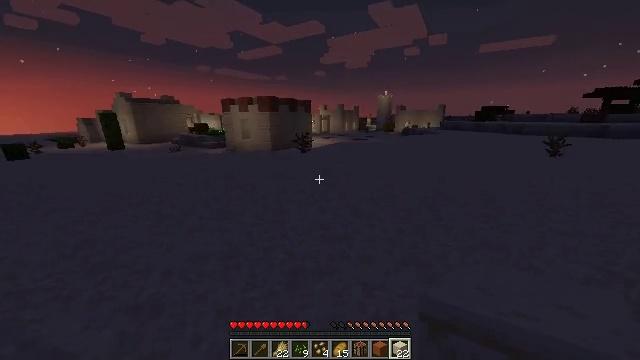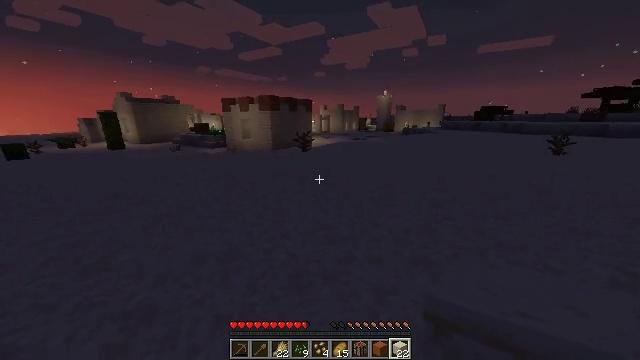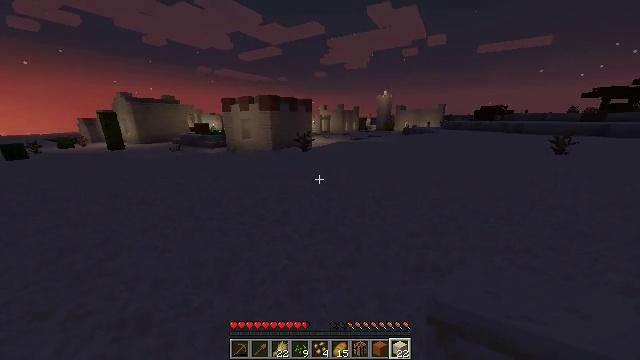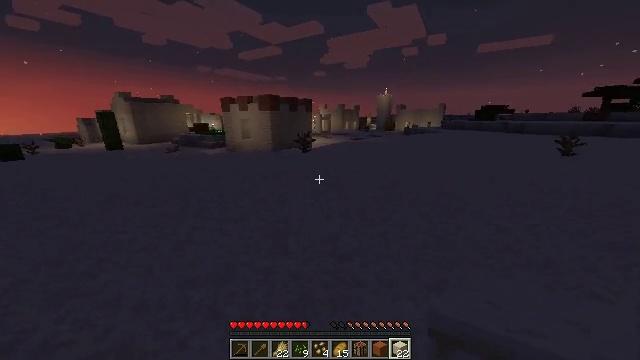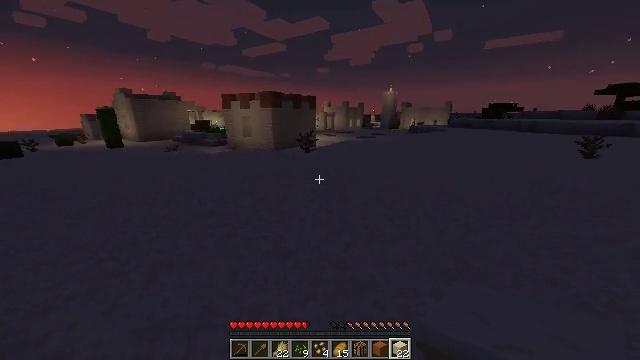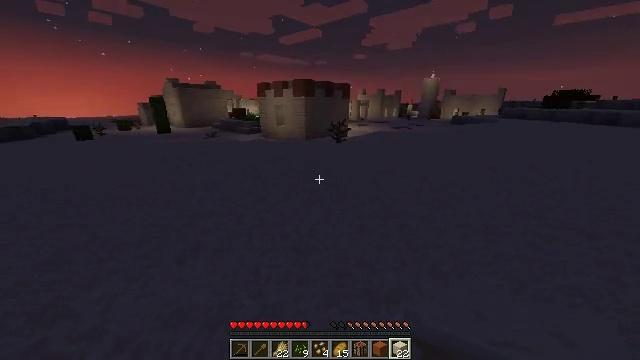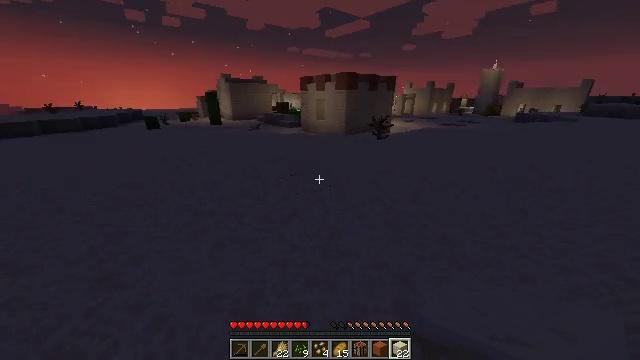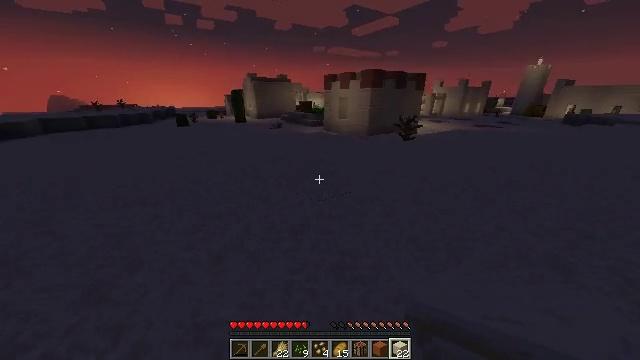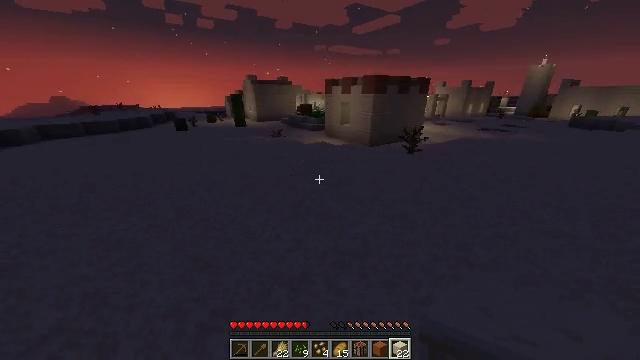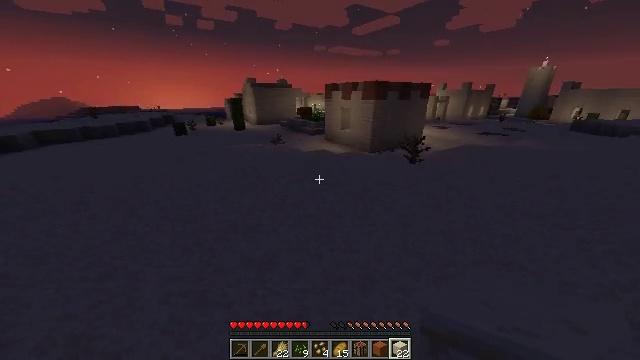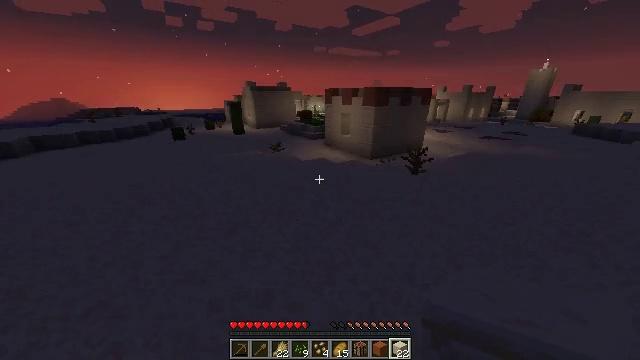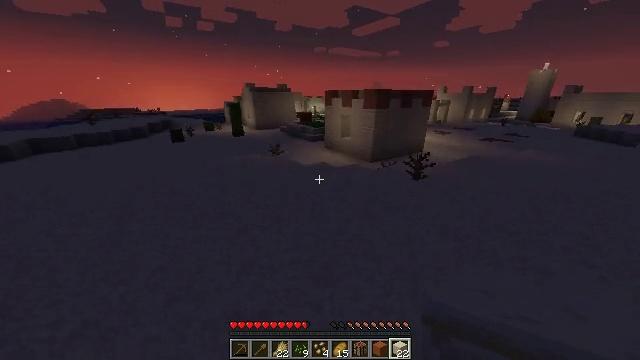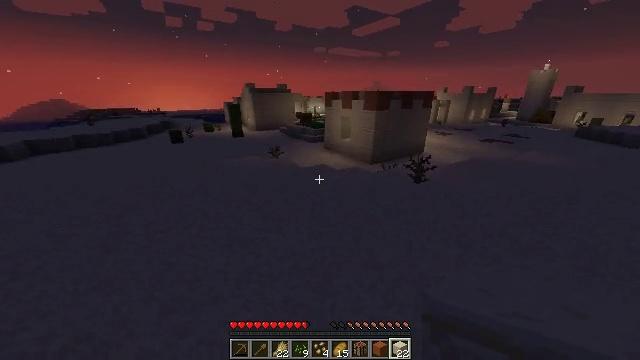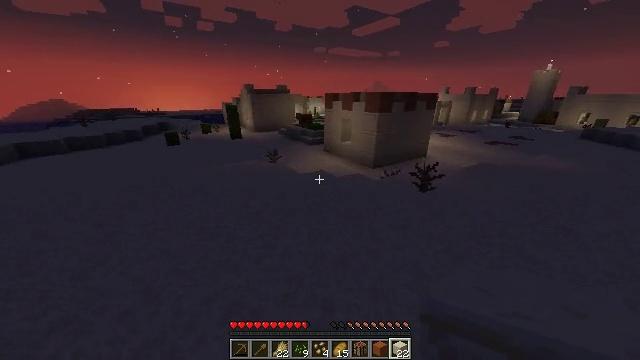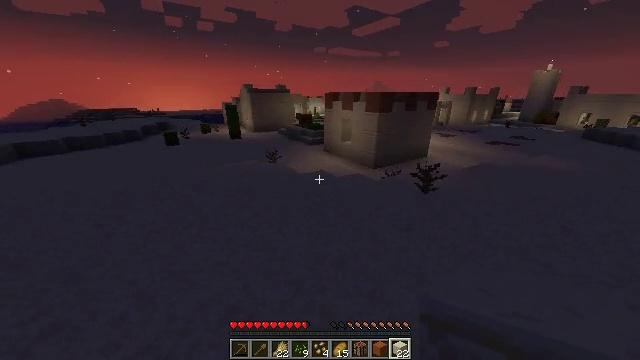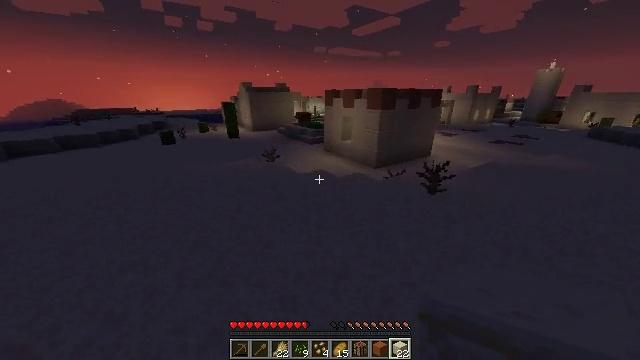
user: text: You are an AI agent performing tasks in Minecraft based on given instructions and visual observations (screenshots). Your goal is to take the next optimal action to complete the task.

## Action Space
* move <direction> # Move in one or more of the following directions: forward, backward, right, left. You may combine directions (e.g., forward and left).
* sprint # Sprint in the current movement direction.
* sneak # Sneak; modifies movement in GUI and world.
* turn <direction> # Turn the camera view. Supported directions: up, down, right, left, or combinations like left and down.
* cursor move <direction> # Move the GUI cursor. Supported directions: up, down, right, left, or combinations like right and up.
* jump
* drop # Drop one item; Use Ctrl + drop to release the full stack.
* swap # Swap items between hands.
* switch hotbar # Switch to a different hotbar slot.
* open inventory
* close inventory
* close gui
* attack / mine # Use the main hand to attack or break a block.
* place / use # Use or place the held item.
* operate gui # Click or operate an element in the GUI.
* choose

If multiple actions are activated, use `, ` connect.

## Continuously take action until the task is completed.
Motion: motion action
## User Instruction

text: Attack the terracotta block to obtain it.
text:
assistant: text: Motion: move forward, sprint
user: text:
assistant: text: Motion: move forward, sprint
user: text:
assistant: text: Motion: move forward, sprint
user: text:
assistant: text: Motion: move forward, sprint
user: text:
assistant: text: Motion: move forward, sprint, turn left and down
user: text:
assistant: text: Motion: move forward, sprint, turn left and down
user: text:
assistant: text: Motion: move forward, sprint, turn left
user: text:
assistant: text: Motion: move forward, sprint, jump
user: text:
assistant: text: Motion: move forward, sprint, jump
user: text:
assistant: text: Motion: move forward, sprint, jump
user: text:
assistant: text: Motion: move forward, sprint, jump
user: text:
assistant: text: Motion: move forward, sprint, jump
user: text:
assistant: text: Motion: move forward, sprint
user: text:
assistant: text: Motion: move forward, sprint
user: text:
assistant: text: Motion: move forward, sprint
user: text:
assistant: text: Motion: move forward, sprint
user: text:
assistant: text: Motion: move forward, sprint
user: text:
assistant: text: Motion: move forward, sprint
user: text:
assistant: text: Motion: move forward, sprint, turn right
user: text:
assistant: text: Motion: move forward, sprint, turn right and up
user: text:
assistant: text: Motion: move forward, sprint, turn right and up
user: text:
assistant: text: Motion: move forward, sprint, turn right and up
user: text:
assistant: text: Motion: move forward, sprint, turn right
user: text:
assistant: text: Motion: move forward, sprint
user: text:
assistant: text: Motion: move forward, sprint
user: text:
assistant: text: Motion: move forward, sprint
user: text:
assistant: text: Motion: move forward, sprint
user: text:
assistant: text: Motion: move forward, sprint
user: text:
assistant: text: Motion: move forward, sprint
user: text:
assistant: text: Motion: move forward, sprint